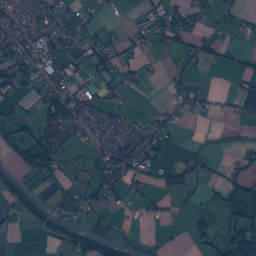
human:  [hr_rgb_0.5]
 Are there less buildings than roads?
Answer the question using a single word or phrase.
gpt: no

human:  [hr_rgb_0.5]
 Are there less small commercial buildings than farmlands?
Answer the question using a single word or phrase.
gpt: yes

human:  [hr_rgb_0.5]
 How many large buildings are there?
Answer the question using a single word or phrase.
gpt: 4

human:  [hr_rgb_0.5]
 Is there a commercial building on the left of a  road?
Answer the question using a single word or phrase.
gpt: yes

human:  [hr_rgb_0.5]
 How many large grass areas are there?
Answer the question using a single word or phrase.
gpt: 144

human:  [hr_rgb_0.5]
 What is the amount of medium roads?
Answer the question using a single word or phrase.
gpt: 0

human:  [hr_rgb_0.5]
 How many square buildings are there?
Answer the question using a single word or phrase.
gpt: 2

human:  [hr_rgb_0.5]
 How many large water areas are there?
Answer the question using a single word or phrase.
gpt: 11

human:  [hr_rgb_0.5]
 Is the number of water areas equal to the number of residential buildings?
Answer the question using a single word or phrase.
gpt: no

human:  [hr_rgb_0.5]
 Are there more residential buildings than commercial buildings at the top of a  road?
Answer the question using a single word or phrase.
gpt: yes

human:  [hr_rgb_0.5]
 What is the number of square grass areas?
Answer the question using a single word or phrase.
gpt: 0

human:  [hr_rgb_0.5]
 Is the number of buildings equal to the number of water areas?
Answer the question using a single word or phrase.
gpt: no

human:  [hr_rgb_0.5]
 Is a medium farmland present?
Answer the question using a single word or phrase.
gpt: yes

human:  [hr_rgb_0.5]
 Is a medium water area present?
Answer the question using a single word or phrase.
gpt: yes

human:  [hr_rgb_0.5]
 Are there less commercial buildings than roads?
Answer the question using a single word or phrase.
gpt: yes

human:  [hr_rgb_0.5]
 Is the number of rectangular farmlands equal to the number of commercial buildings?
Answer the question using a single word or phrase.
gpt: no

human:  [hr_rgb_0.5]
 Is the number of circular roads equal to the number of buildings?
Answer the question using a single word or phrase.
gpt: no

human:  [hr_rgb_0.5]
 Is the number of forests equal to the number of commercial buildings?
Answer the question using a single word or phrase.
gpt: no

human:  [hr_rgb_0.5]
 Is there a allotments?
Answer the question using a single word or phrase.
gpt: yes

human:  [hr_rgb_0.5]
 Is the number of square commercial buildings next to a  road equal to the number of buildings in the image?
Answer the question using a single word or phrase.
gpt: no

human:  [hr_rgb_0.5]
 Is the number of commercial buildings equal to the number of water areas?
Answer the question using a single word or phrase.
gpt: no

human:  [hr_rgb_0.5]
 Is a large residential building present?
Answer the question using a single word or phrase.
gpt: yes

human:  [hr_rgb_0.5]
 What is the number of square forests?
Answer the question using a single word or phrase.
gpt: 0

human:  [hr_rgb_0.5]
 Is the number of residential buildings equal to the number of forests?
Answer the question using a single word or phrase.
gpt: no

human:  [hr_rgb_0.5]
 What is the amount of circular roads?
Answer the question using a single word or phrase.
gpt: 0

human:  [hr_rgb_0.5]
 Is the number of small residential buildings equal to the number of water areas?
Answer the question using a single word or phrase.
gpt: no

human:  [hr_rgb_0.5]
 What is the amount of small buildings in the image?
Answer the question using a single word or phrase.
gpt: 2336

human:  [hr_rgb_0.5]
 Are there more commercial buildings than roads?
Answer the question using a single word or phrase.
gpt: no

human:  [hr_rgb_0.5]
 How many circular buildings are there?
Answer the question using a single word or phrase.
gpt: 2

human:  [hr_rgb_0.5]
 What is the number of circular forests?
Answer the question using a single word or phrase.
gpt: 0

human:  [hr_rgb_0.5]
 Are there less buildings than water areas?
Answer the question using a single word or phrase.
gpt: no

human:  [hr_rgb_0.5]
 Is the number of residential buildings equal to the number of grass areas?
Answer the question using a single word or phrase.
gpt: no

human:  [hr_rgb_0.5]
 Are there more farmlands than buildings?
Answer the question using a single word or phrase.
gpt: no

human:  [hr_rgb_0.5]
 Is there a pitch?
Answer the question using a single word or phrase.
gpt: yes

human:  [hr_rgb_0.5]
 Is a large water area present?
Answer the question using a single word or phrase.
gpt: yes

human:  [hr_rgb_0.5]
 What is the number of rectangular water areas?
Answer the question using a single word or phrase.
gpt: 10